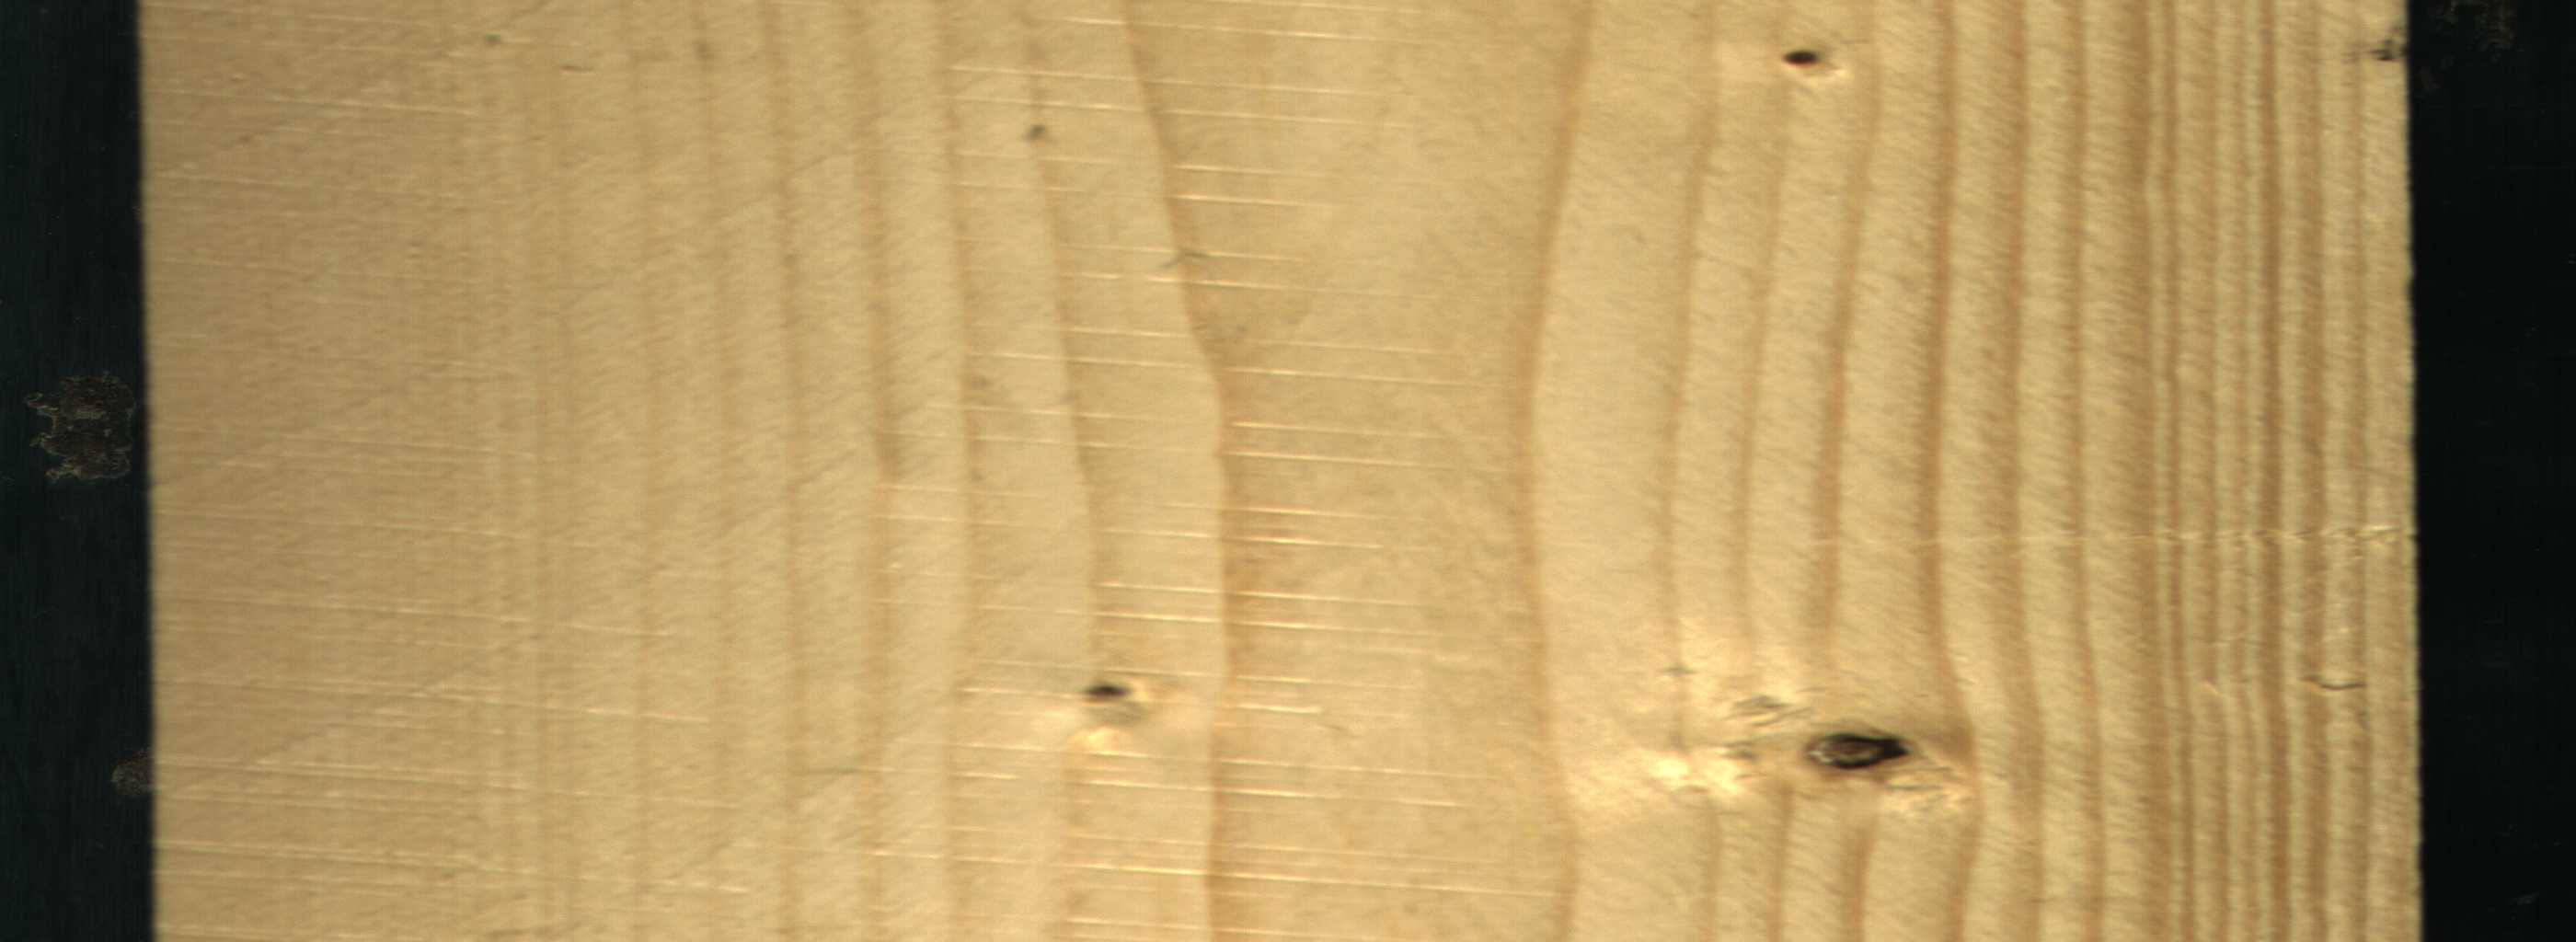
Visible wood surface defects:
Dead_Knot
Dead_Knot
Live_Knot